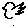
Label: bird